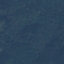
Label: Forest